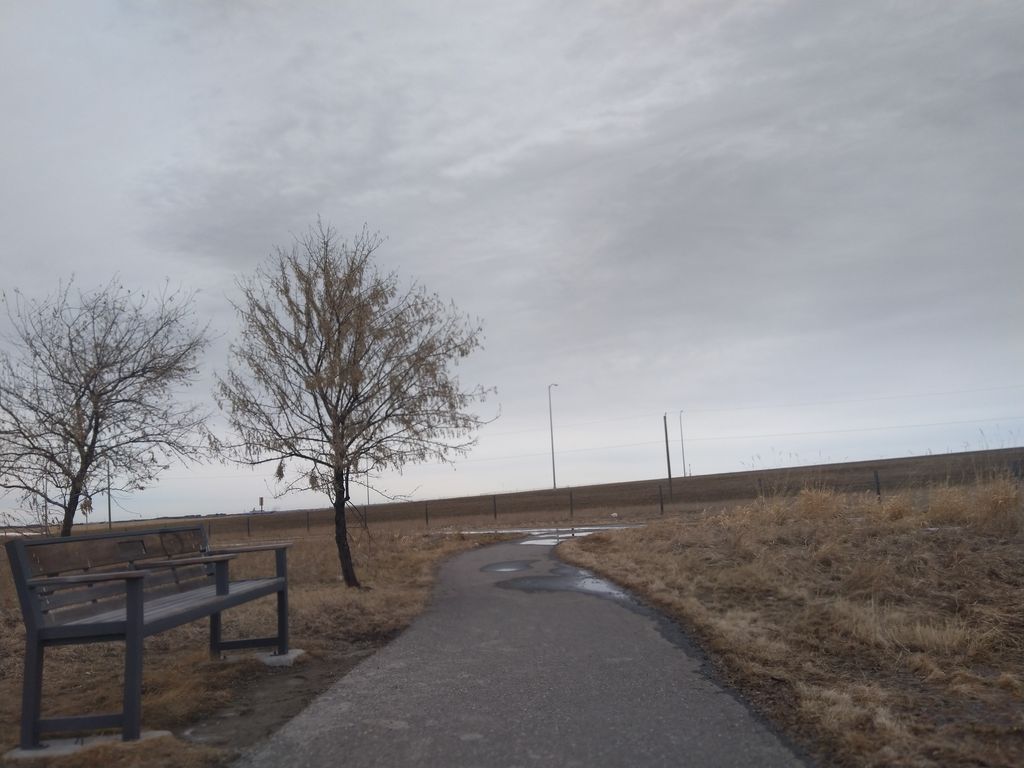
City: calgary